The plot is a Morlet-wavelet scalogram of a rotor-rig vibration measurement. Based on the visible evidence, which rotor condition applies: normal, misalignment, unbalance, looseness?
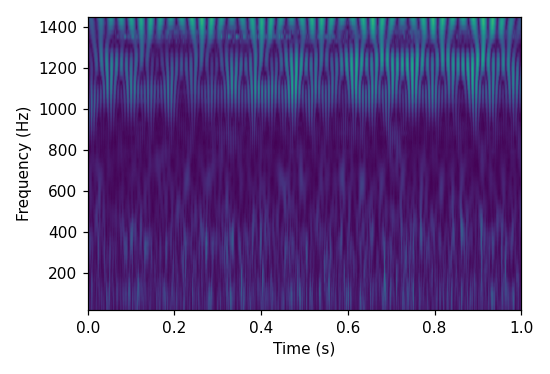
Answer: looseness